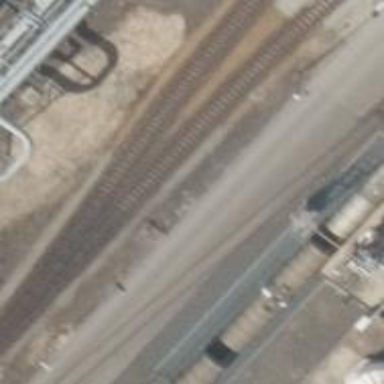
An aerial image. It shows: Railway yard used for servicing trains.